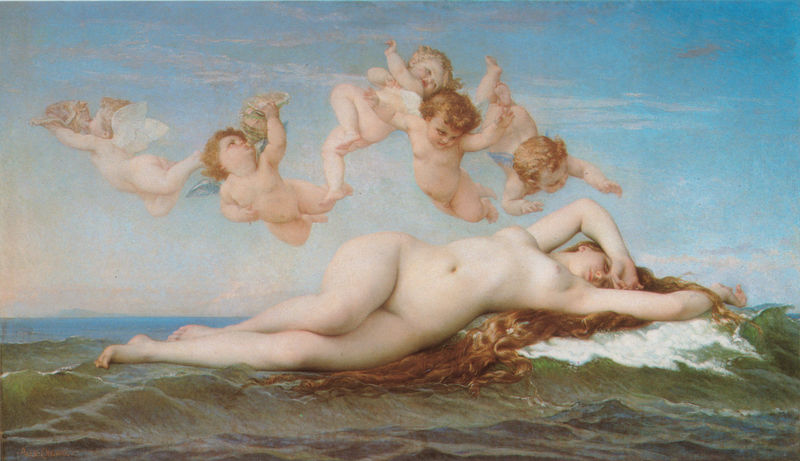
Titel: La Naissance de Vénus, Die Geburt der Venus
Künstler: Alexandre Cabanel
Standort: Paris
Institution: Musée d'Orsay
Schlagwörter: akt, berg, blau, flügel, gemälde, haut, himmel, körper, meer, nackt, schlaf, wasser, weiß, wolken, grün, landschaft, see, brust, busen, frankreich, frau, grau, haar, hell, dame, rot, wolke, malerei, tanz, blond, arm, arme, barock, blass, lang, tod, fünf, horn, portrait, horizont, weite, gewässer, haare, lange haare, kind, mutter, tanzen, locken, rokoko, rosa, schön, fliegen, kinder, engel, engelchen, putto, beine, brüste, füße, gischt, welle, wellen, lasziv, liegen, schlafen, naturalismus, düne, fels, fläche, baby, schaum, brandung, woge, wogen, blue, celebration, red, white, female, green, hair, weib, woman, nabel, bauch, nackte, schoß, bauchnabel, erotik, erotisch, liegend, freude, ozean, nacktheit, antike, himmle, schweben, schönheit, traum, sex, liegende, fliegend, nixe, allegorie, göttin, runge, hüfte, angel, angels, greek, mythology, naked, nude, roman, sky, nymphe, eros, hmmel, ocean, sea, water, waves, himmel blau, venus, wolkne, muschel, muscheln, kitsch, reigen, sechs, amor, putten, strahlend, babies, putti, flying, french, schwebend, pfeifen, liegt, begehren, meerschaum, amoretten, cherub, cherubs, geburt, idealisiert, mythological, kid, renaissance, hips, goddess, fra, meeer, nackheit, sleeping, boticelli, aphrodite, rockoko, blue sky, bade, conch, shell, cherubim, pastellfarbe, manier, academic, geburt der venus, puttos, tröten, schaumgeborene, obszön, grazie, mushcel, ingres, liegende figur, tritonshorn, milo, muschelhorn, schwülstig, second empire, bourgereau, cabanel, hoizont, auburn, birth, ivory, schaumgeboren, blah, meow, rarr, grrr, something, something else, musee d'orsay, engelschen, die schaumbegorene, laying, sensual, v, smooth, surf, cherubic nudes angels water sky, aprodite, academic painting